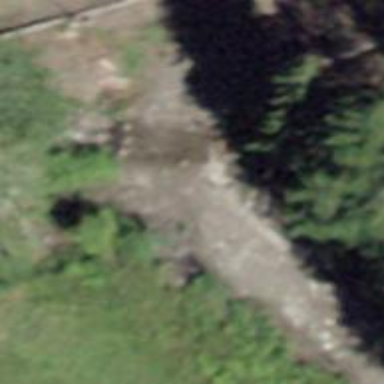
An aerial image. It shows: Culvert tunnel.